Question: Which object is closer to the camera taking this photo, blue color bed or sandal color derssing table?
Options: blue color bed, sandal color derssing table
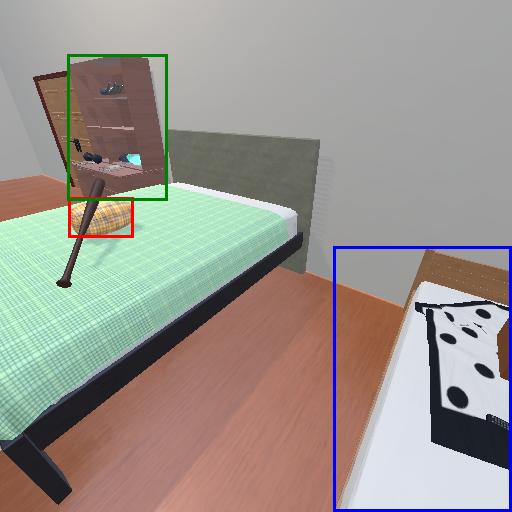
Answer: blue color bed